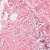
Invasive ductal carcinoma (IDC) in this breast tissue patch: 0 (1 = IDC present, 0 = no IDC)